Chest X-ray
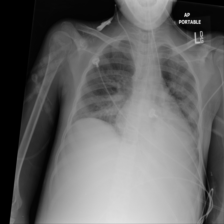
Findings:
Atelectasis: positive
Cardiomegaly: positive
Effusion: positive
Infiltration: positive
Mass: negative
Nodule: negative
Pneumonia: negative
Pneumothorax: negative
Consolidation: negative
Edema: negative
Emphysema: negative
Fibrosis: negative
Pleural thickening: negative
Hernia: negative